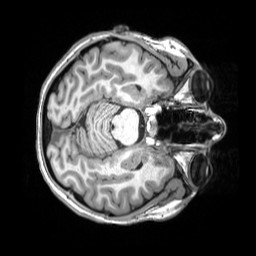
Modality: T1w
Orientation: axial
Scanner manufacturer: siemens
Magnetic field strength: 3 T
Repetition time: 2.5 s
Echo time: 0.00343 s